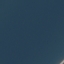
Land use / land cover class: SeaLake